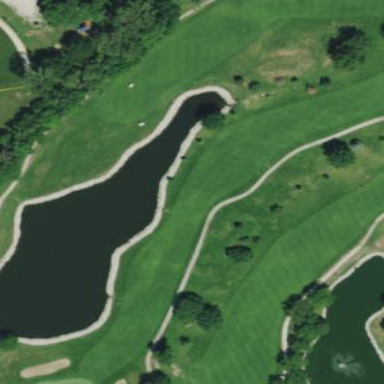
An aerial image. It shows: Golf water hazard situated in natural water feature.